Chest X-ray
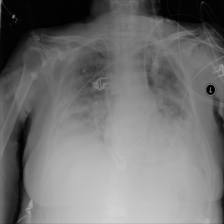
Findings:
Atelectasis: negative
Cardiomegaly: negative
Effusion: negative
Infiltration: negative
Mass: negative
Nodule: negative
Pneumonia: negative
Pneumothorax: negative
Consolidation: negative
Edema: negative
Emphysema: negative
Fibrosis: negative
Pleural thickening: negative
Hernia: negative